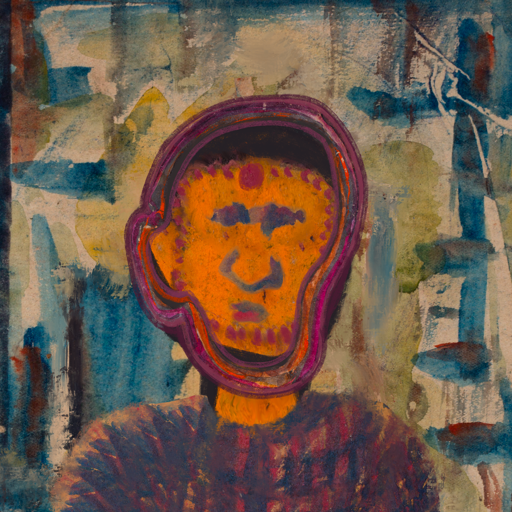
Background: Orphan, Head And Neck Front: Doll, Face Front: In_The_Sun, Bust: In_The_Sun, Hair Front: Hypocrite, Head Accessory: Blank, Second Necklace: Blank, Necklace: Blank, Baby: Blank